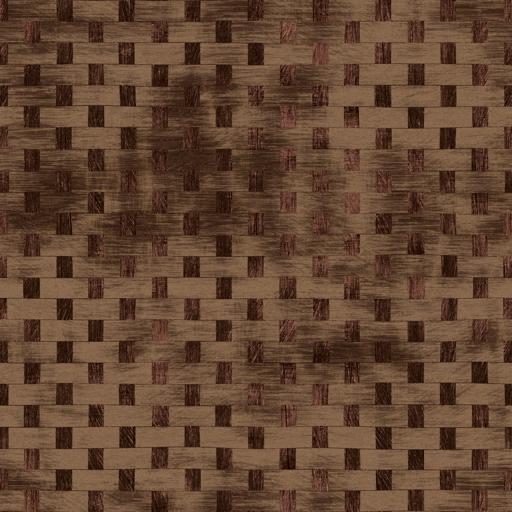
Tags: fabric pattern wicker wood wooden